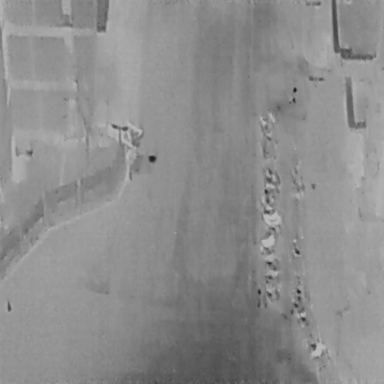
There is a Person in the infrared image.